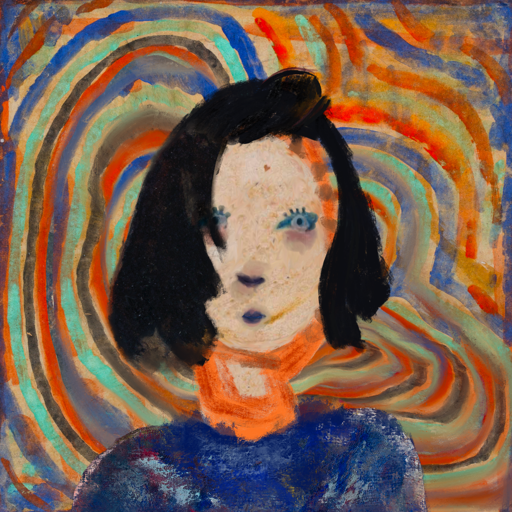
Background: Sisters, Head And Neck Front: Rupkatha, Face Front: Hill_Girl, Bust: Irani, Hair Front: Mosgoul, Head Accessory: Blank, Second Necklace: Blank, Necklace: Blank, Baby: Blank